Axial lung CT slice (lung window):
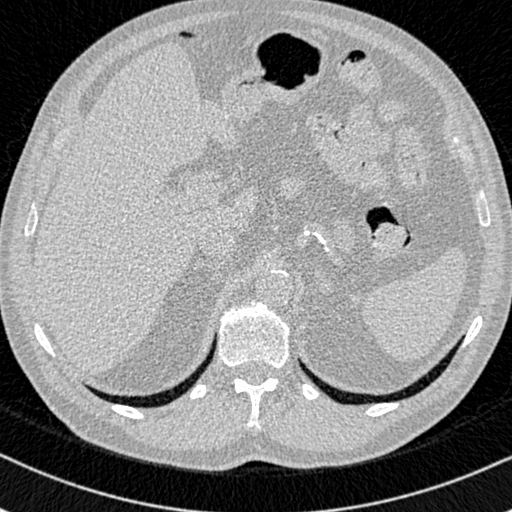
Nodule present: no